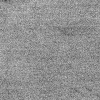
Atmospheric dust classification: dusty